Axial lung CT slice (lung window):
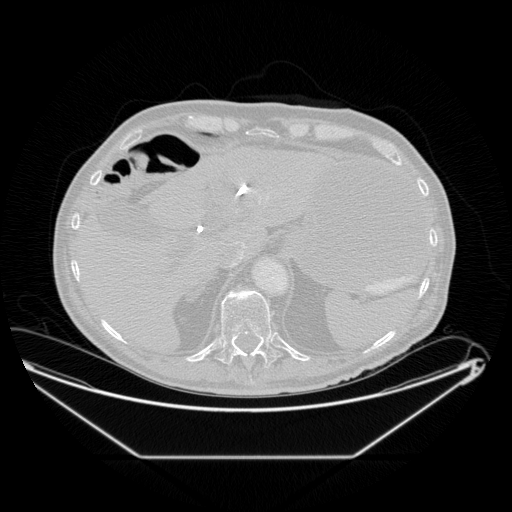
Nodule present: no